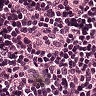
Metastatic tissue present: no